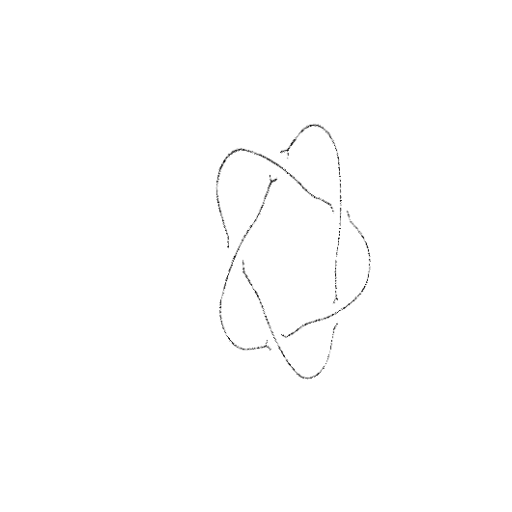
Crossing number: 5